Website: ulta-beauty
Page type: account-selection
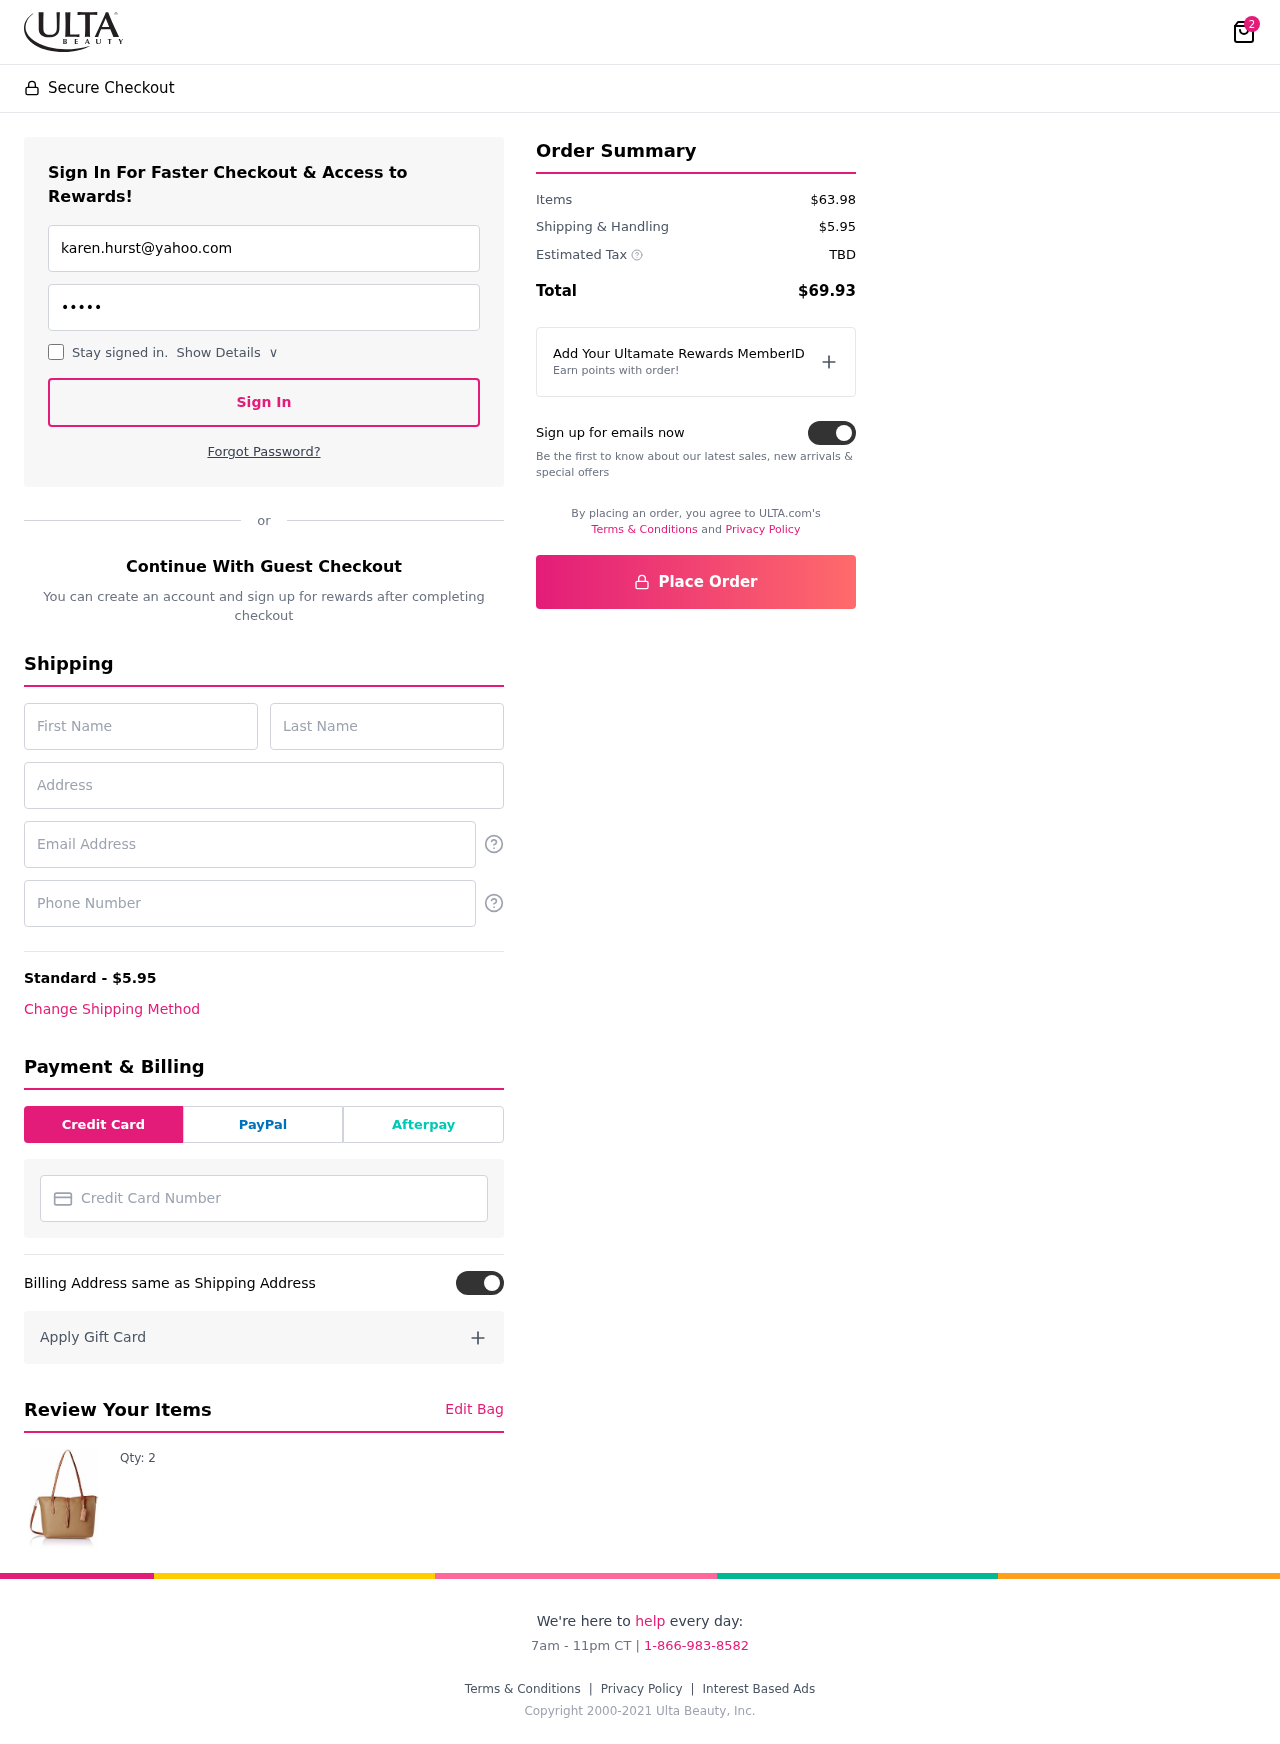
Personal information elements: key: PII_CARD_NUMBER
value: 6513 4046 8331 8761
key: PII_EMAIL
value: karen.hurst@yahoo.com
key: PII_EMAIL2
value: karen.hurst@yahoo.com
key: PII_FIRSTNAME
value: Karen
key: PII_LASTNAME
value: Hurst
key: PII_PHONE
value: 6474668357
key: PII_STREET
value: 8912 Ross Row Apt. 458
Product elements: key: PRODUCT1_QUANTITY
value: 2
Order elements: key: ORDER_NUM_ITEMS
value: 2
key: ORDER_SHIPPING_COST
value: $5.95
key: ORDER_SUBTOTAL
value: $63.98
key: ORDER_TAX
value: TBD
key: ORDER_TOTAL
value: $69.93